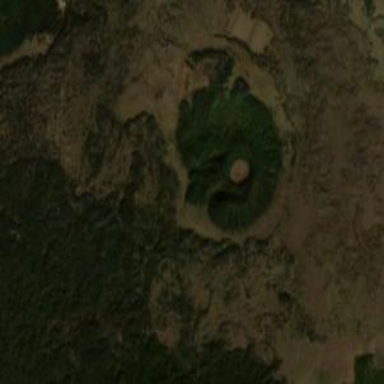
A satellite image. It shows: Majestic volcano in its natural splendor.